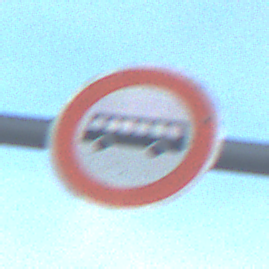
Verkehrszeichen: VerbotKraftomnibusse
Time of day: SunriseSunset
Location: Outdoor (Beach)
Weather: PartlyCloudy
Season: NotSpecified
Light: Natural